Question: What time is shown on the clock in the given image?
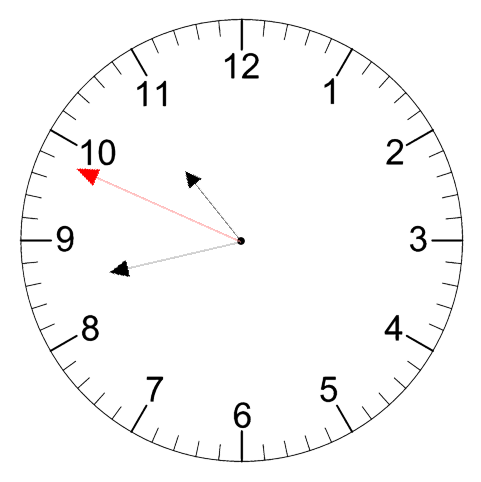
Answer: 10:42:49